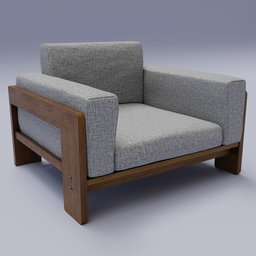
Label: furniture